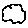
Label: cloud